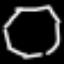
Label: octagon